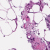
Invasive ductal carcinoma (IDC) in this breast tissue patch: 0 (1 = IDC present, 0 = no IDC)